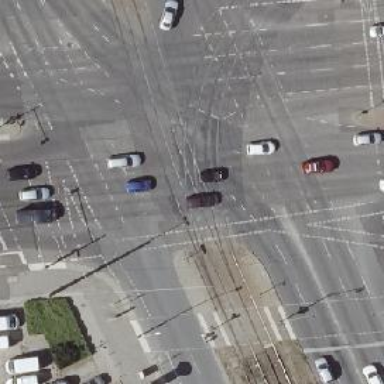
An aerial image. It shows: Tram level crossing on the railway.